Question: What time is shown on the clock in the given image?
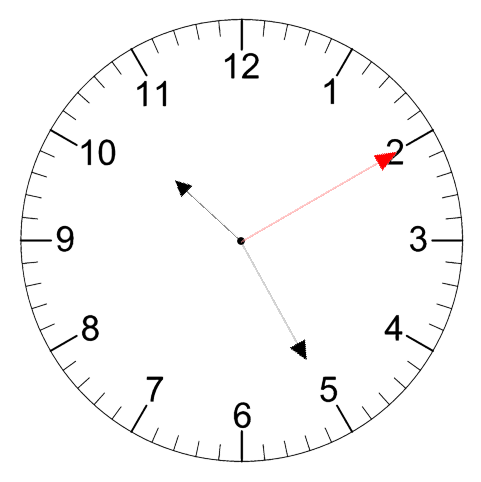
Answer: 10:25:10